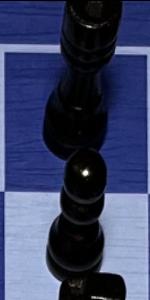
Label: Pawn_Black